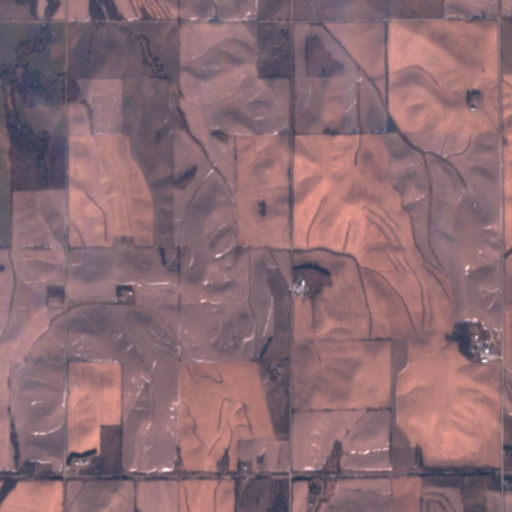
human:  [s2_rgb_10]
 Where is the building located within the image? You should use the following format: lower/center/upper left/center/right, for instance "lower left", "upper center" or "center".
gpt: The building is located in the center of the image.
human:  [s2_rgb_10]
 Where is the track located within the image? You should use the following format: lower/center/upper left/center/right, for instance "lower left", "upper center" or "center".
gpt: There is no track in the image.